Question: I have a question that I guess it's pretty simple, but I can't solve it by myself. I am designing a single-page site using WordPress and Pistis template.
The thing is that the menu is predefined as a burger menu, and when it's clicked, the whole page become gray and a big menu appears on the center. I'll post a picture, so you understand it better.

What I want to happen is, when you click on any menu element (link), the whole menu disappears, showing the website as it was before that anybody showed the menu clicking on the burger icon. As it is a single-page, it's not loading a different page when clicked, it's just moving to the proper part of the page. How can I do it if I can only add some CSS?
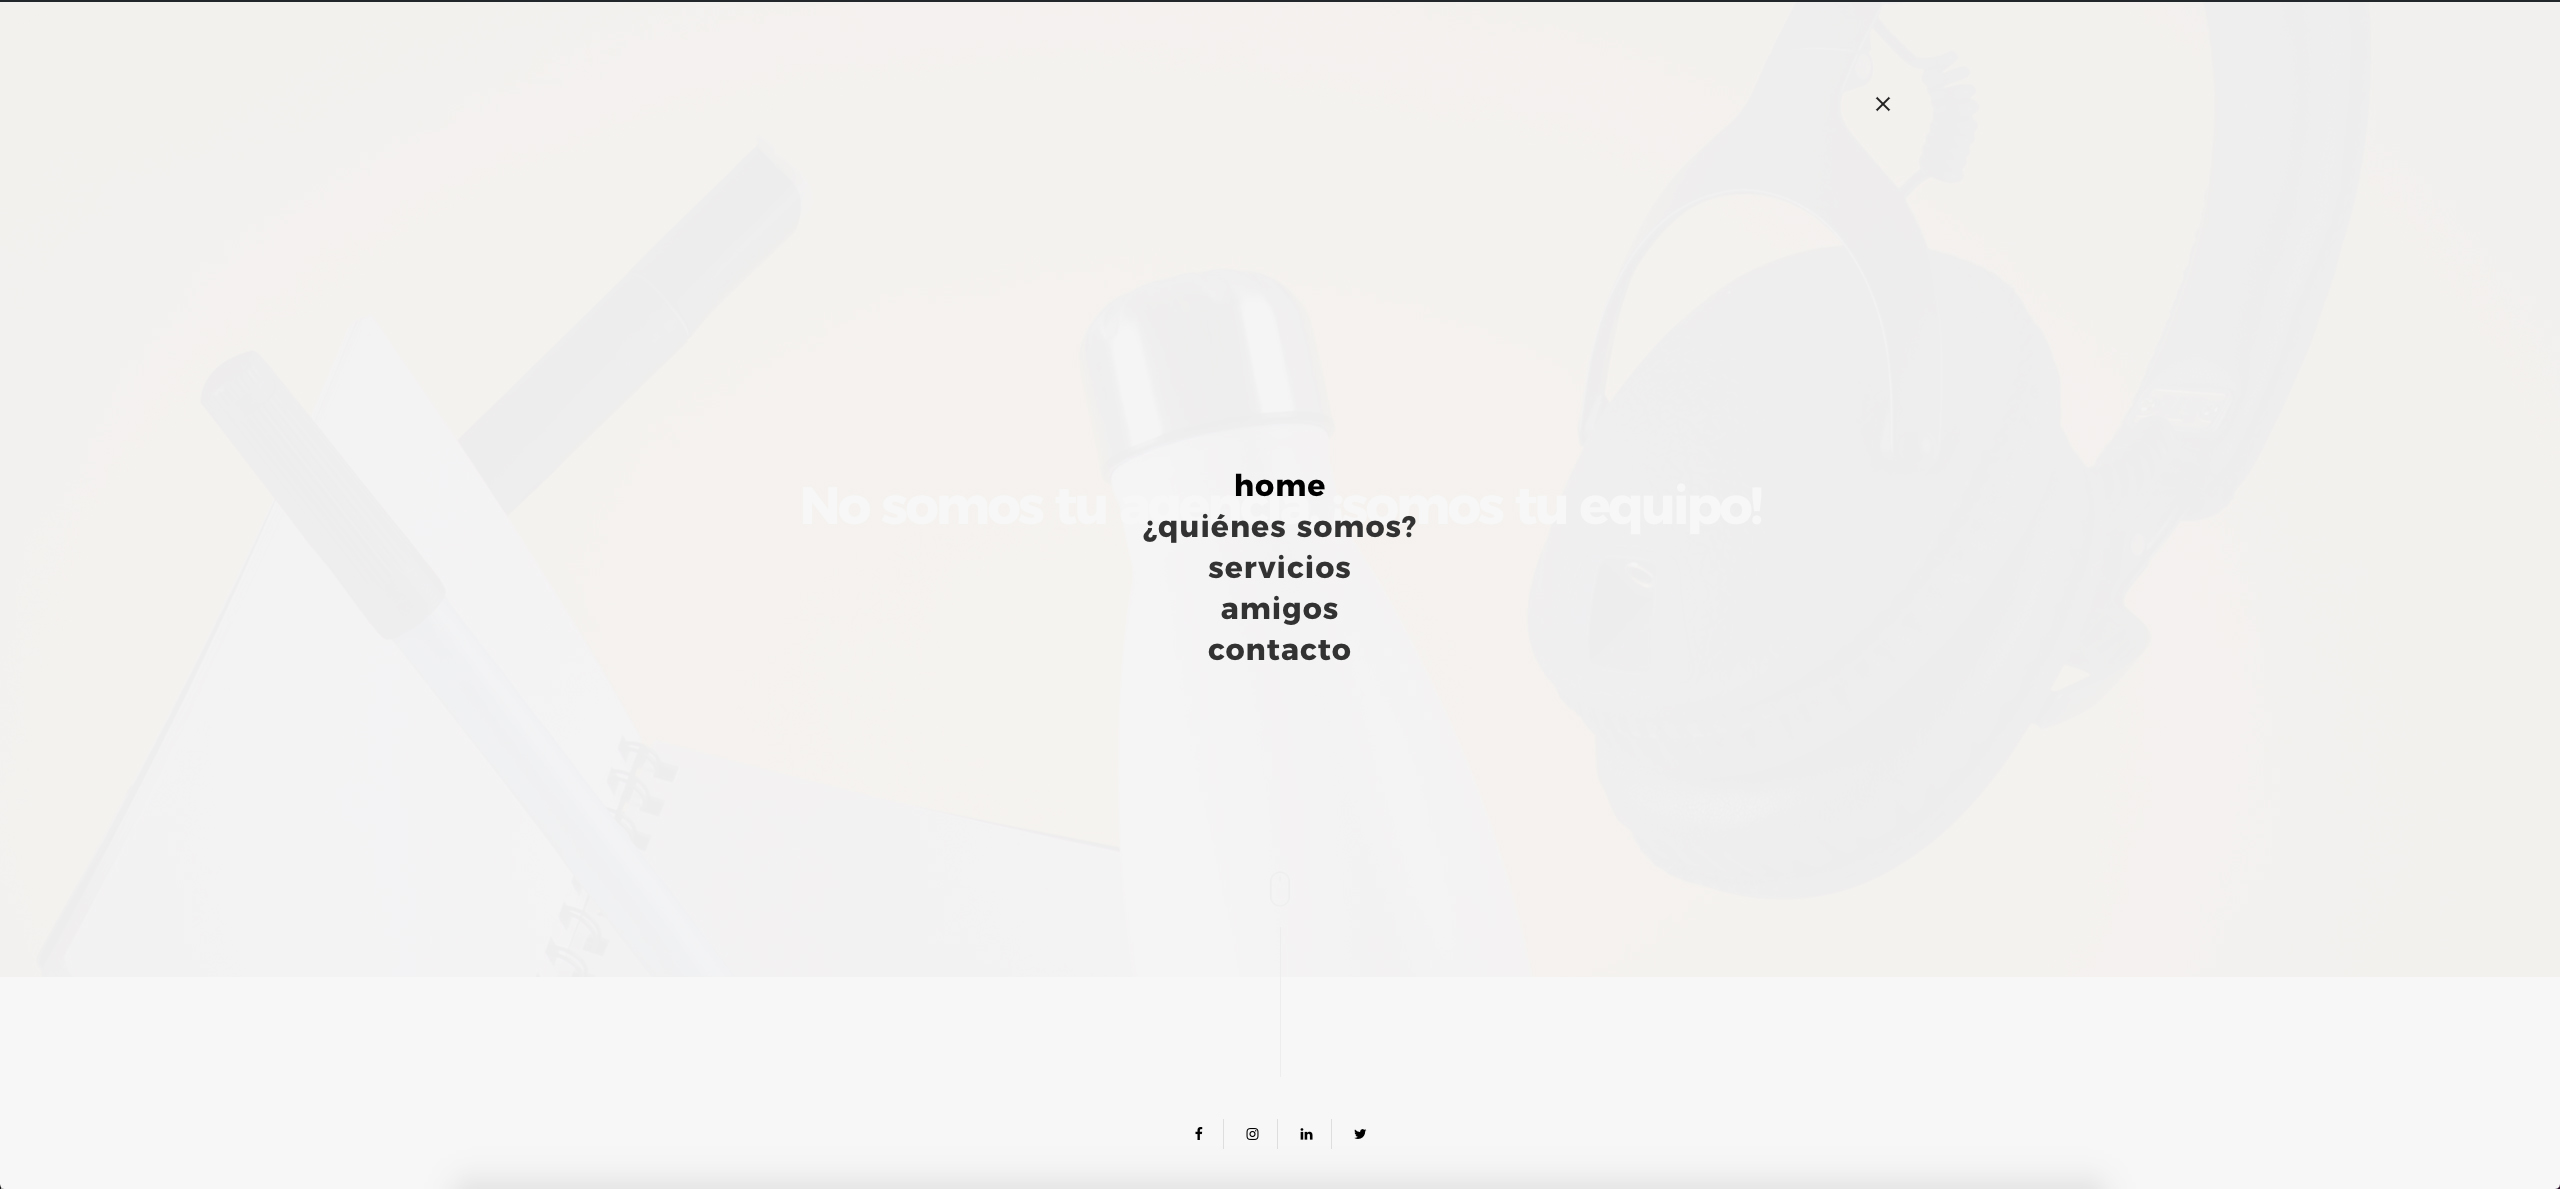
Answer: Before we do anything, note that if your theme gets an update this change will be overwritten. It might be a good idea to create a child theme instead and do the changes there (although it seems that the original theme has already been modified quite a bit.)
With that out of the way, the file you need to edit to have the menu close automatically when clicking on any of the links is located here: '/wp-content/themes/pistis/menu.js'. This is the code that handles the menu:
'''
//open/close primary navigation
$('.cd-primary-nav-trigger').on('click', function(){
$('.cd-menu-icon').toggleClass('is-clicked');
$('.cd-header').toggleClass('menu-is-open');
//in firefox transitions break when parent overflow is changed, so we need to wait for the end of the trasition to give the body an overflow hidden
if( $('.cd-primary-nav').hasClass('is-visible') ) {
$('.cd-primary-nav').removeClass('is-visible').one('webkitTransitionEnd otransitionend oTransitionEnd msTransitionEnd transitionend',function(){
$('body').removeClass('overflow-hidden');
});
} else {
$('.cd-primary-nav').addClass('is-visible').one('webkitTransitionEnd otransitionend oTransitionEnd msTransitionEnd transitionend',function(){
$('body').addClass('overflow-hidden');
});
}
});
$('.menu-item-2539 a').on('click', function(){
$('.cd-menu-icon').toggleClass('is-clicked');
$('.cd-header').toggleClass('menu-is-open');
//in firefox transitions break when parent overflow is changed, so we need to wait for the end of the trasition to give the body an overflow hidden
if( $('.cd-primary-nav').hasClass('is-visible') ) {
$('.cd-primary-nav').removeClass('is-visible').one('webkitTransitionEnd otransitionend oTransitionEnd msTransitionEnd transitionend',function(){
$('body').removeClass('overflow-hidden');
});
} else {
$('.cd-primary-nav').addClass('is-visible').one('webkitTransitionEnd otransitionend oTransitionEnd msTransitionEnd transitionend',function(){
$('body').addClass('overflow-hidden');
});
}
});
'''
Change:
'''
$('.menu-item-2539 a').on('click', function(){
'''
into:
'''
$('.menu-item a').on('click', function(){
'''
and that should do it.
Remember to clear/hard-refresh your browser's cache so it picks up this change.